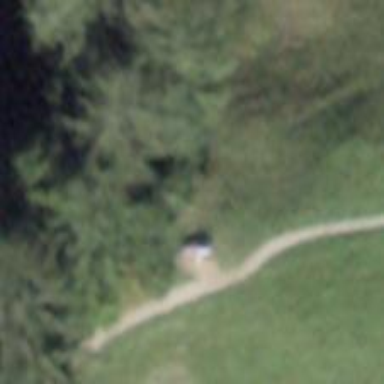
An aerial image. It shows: Bench.